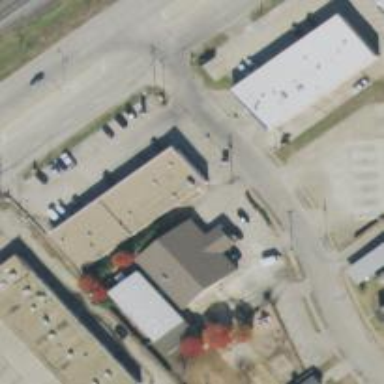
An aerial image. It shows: Convenience shop.